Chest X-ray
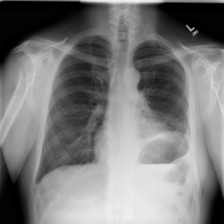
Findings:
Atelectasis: positive
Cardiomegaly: negative
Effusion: negative
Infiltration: negative
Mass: negative
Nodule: negative
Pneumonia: negative
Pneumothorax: negative
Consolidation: negative
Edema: negative
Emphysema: negative
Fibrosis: negative
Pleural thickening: negative
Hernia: negative